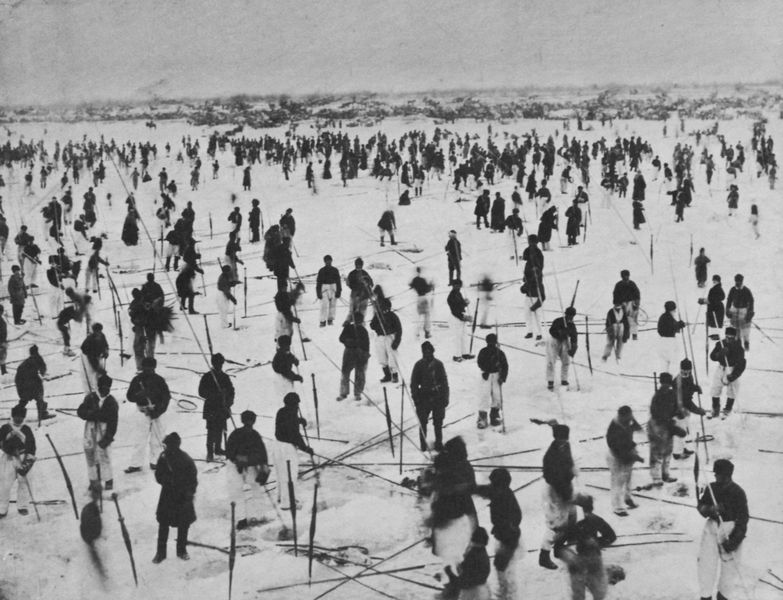
Titel: Angler auf einem See im Ural
Künstler: Russischer Fotograf
Standort: Paris
Institution: Société de Géographie Française
Schlagwörter: himmel, mann, weiß, landschaft, menschen, see, ufer, grau, kleider, männer, schwarz, eis, schnee, leute, masse, menge, mützen, kleidung, mensch, ferne, horizont, kalt, weite, mantel, personen, person, fischer, hosen, russland, winter, sport, striche, foto, fotografie, photographie, schwarzweiss, durcheinander, stöcke, photo, stäbe, aufnahme, angler, fischen, gefroren, schwrzweiß, leite, ski, schlittschuhe, schlittschuhläufer, skistöcke, harpune, eisfischen, eishockey, eisstock, esi, skien, skiläufer, skis